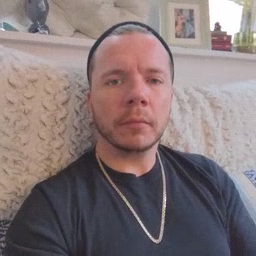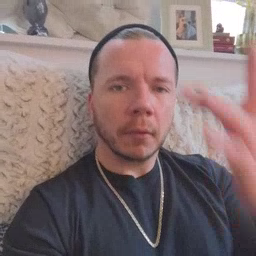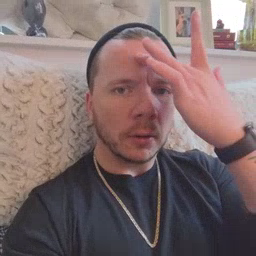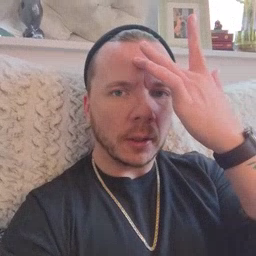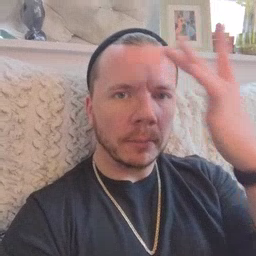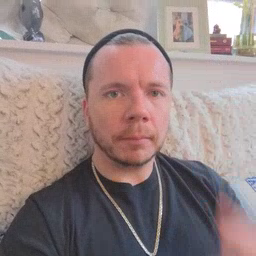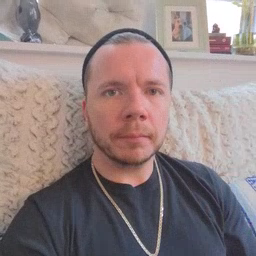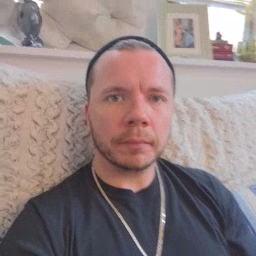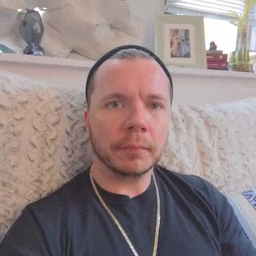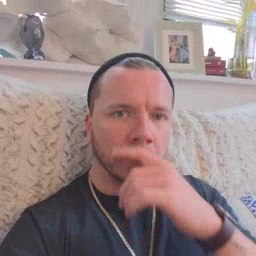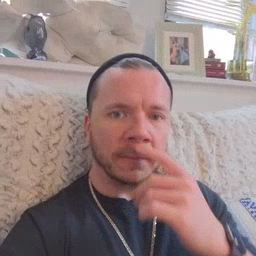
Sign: sick